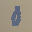
Label: 0